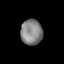
Tissue: lung
Cell type: Epithelial cells
Senescence score: 0.2197
Nuclear area (px): 550
Mean DAPI intensity: 129.049